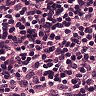
Metastatic tissue present: yes